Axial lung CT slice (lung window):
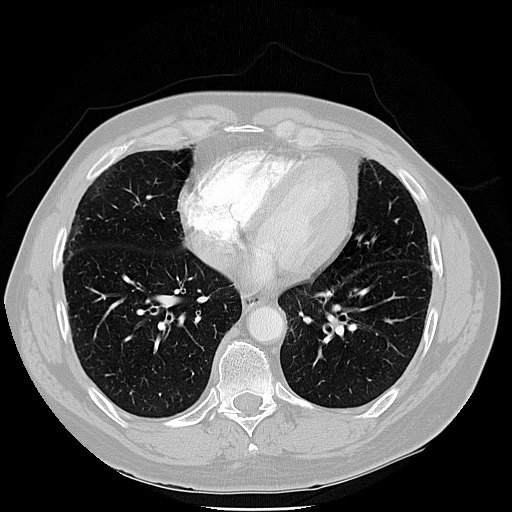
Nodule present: no